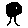
Label: tree